五年级 · 解析几何
下图是公园的平面图。

（1）猴山的位置用（5，2）表示，请你用数对表示下面各场所的位置。小明家 \$ \qquad \$天鹅湖

（2）请你在图中标出金鱼湖（6，6）、盆景园 $(3,8)$ 、北门 $(2,10 ）$ 的位置。

（3）暑假, 小明一家游览了公园, 活动路线是 $(10,1) \rightarrow(5,2) \rightarrow(7,4) \rightarrow(9,7)$

$\rightarrow(6,6) \rightarrow(3,6) \rightarrow(2,10)$ 。请你写出小明一家的游览路线。
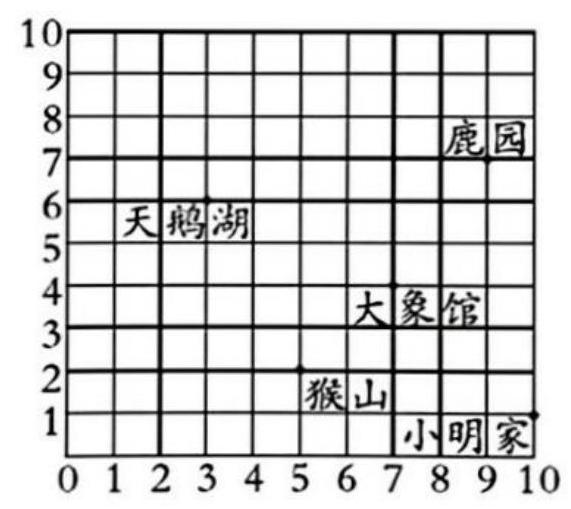
答案: (1) $(10,1) ;(3,6)$

(2) 解:

（3）解：小明家 $\rightarrow$ 猴山 $\rightarrow$ 大象馆 $\rightarrow$ 鹿园 $\rightarrow$ 金鱼湖 $\rightarrow$ 天鸡湖 $\rightarrow$ 北门
解析: 答案: (1) $(10,1) ;(3,6)$

(2) 解:

（3）解：小明家 $\rightarrow$ 猴山 $\rightarrow$ 大象馆 $\rightarrow$ 鹿园 $\rightarrow$ 金鱼湖 $\rightarrow$ 天鸡湖 $\rightarrow$ 北门